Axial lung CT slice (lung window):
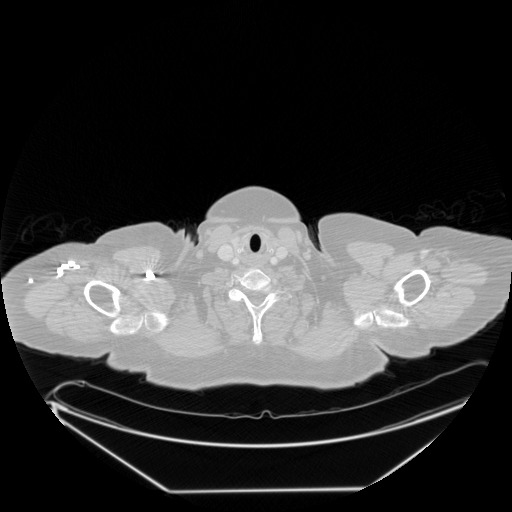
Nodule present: no